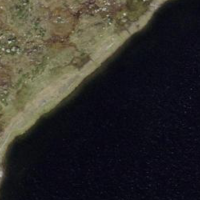
EUNIS habitat code: 26
Species observed at this site:
Rhododendron ferrugineum